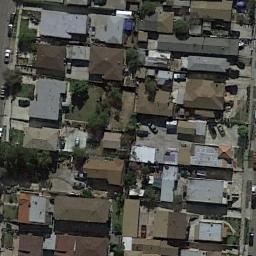
Label: residential